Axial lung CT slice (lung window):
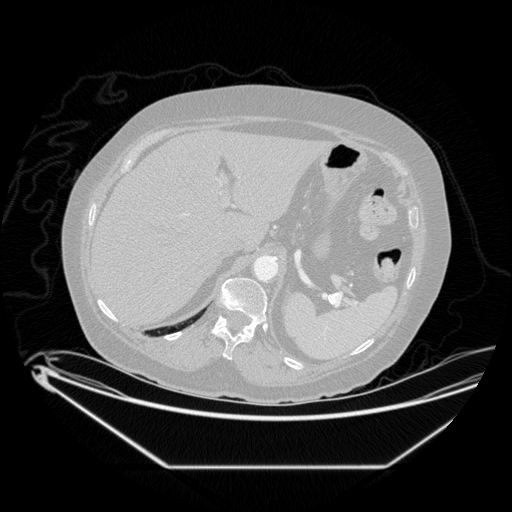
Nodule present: no